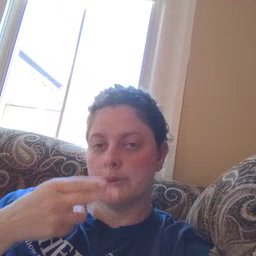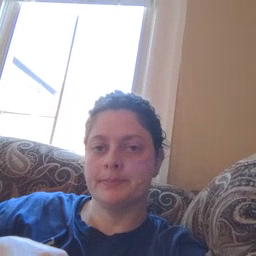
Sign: nap